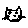
Label: cat